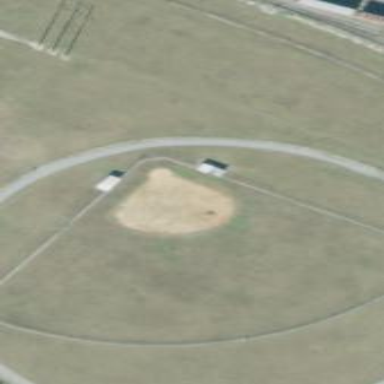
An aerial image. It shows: Baseball pitch for leisure and sports activities.